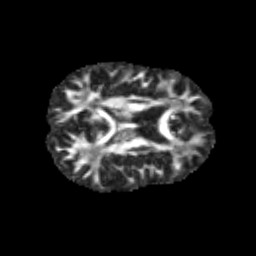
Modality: FA
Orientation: axial
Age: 13
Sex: male
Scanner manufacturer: siemens
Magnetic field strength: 3 T
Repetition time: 3.8 s
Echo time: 0.07 s